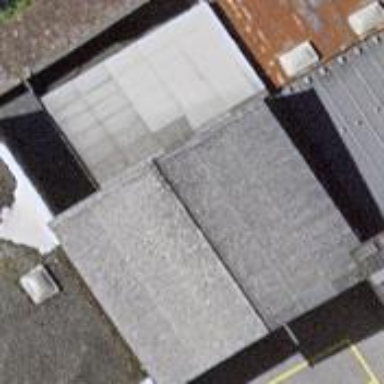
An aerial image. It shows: Industrial building with historical significance.